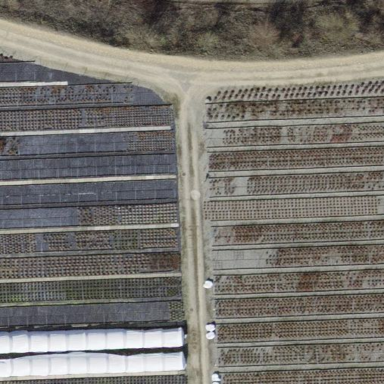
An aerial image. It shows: Plant nursery area.